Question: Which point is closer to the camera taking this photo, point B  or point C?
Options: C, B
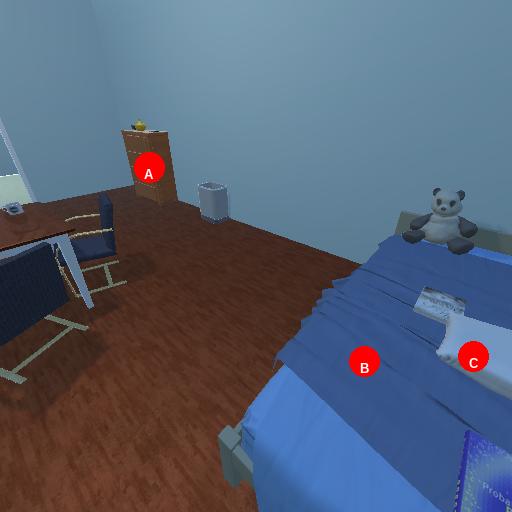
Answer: C